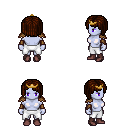
a pixel art fantasy rpg character, female body template, dark elf, purple skin, leather shoulder armor, white pants, brown pageboy hairstyle, gold tiara, leather bracers, maroon shoes, four views (front, back, left, right), 2x2 character sprite sheet, small pixel art, hard edges, no anti-aliasing